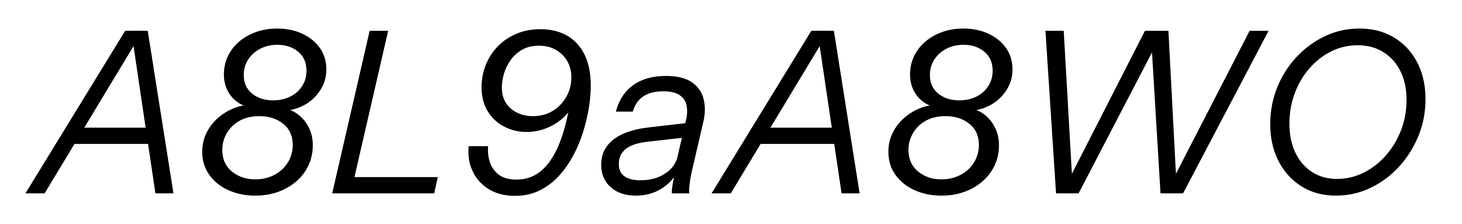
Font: InstrumentSans-Italic_Italic